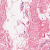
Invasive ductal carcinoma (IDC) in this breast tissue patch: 0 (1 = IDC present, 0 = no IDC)